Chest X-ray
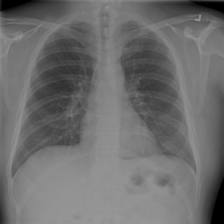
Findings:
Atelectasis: negative
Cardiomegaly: negative
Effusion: negative
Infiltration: negative
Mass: negative
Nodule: negative
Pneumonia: negative
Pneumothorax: negative
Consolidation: negative
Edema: negative
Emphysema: negative
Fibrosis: negative
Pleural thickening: negative
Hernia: negative